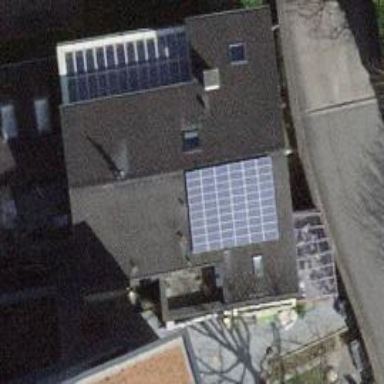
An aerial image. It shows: Solar power generator with photovoltaic panels.